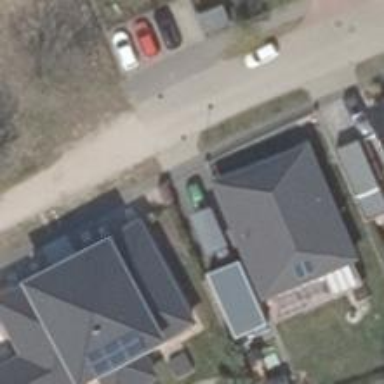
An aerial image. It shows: Simple and straightforward house.